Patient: sex M, age 52
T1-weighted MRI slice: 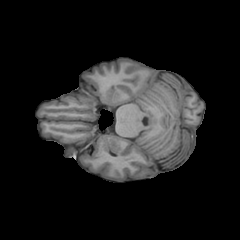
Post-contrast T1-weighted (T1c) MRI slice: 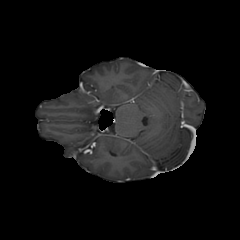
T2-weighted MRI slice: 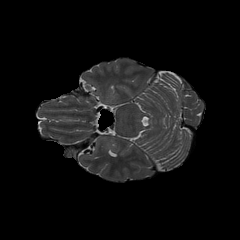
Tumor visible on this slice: no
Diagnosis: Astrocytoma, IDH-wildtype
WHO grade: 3